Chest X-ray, AP view. Patient: 51 years old, sex M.
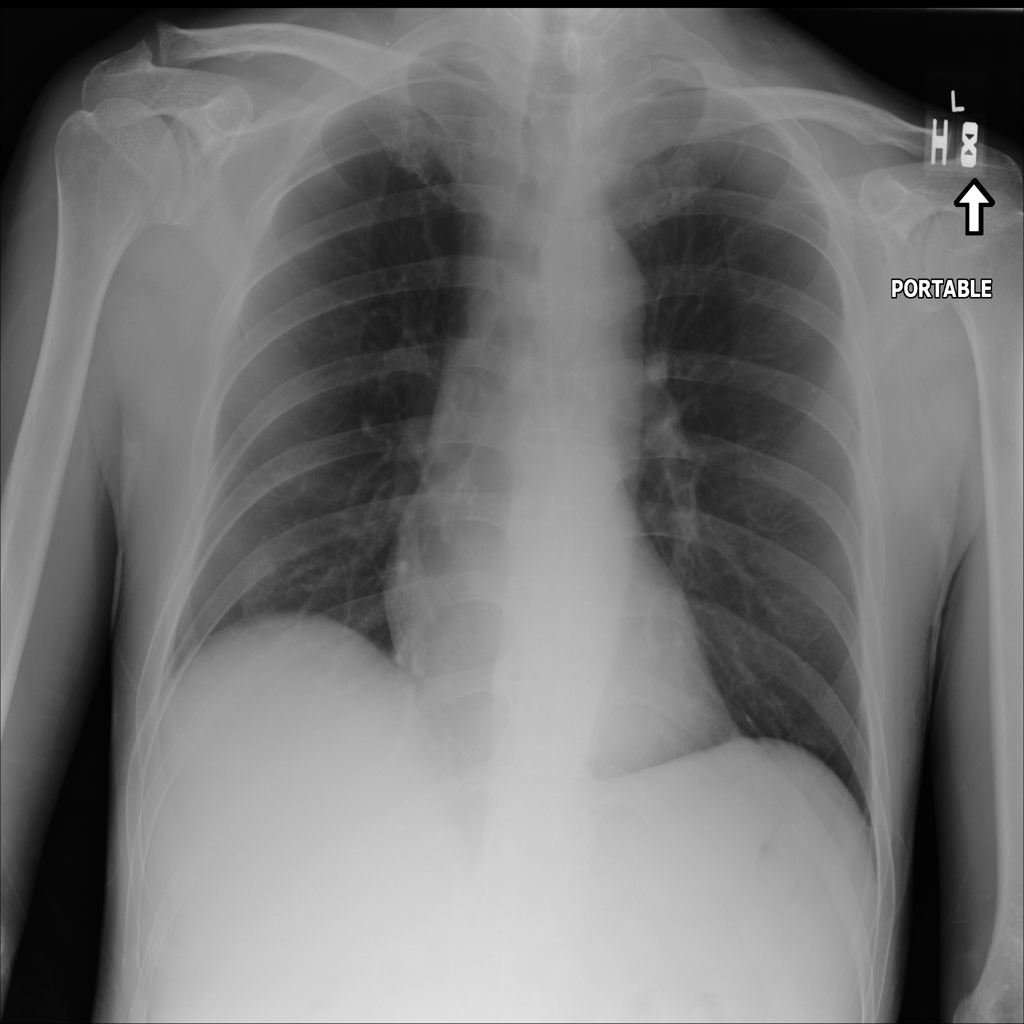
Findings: No Finding